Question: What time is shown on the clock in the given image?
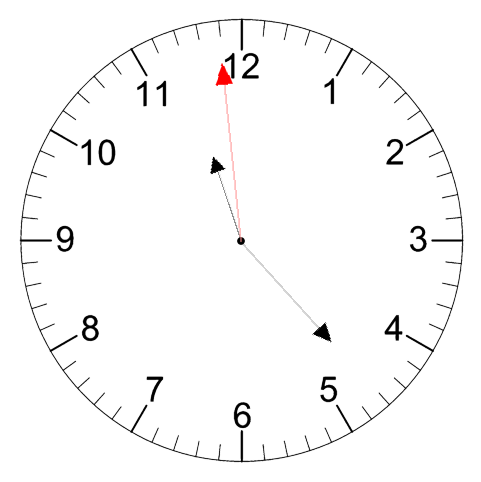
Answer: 11:22:59